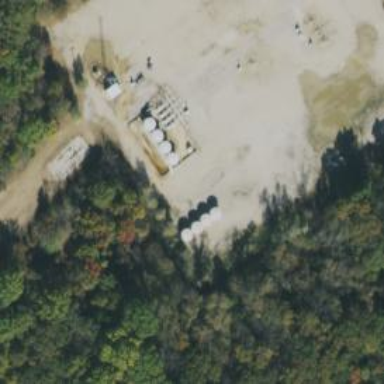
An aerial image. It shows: Storage tank that is man-made.